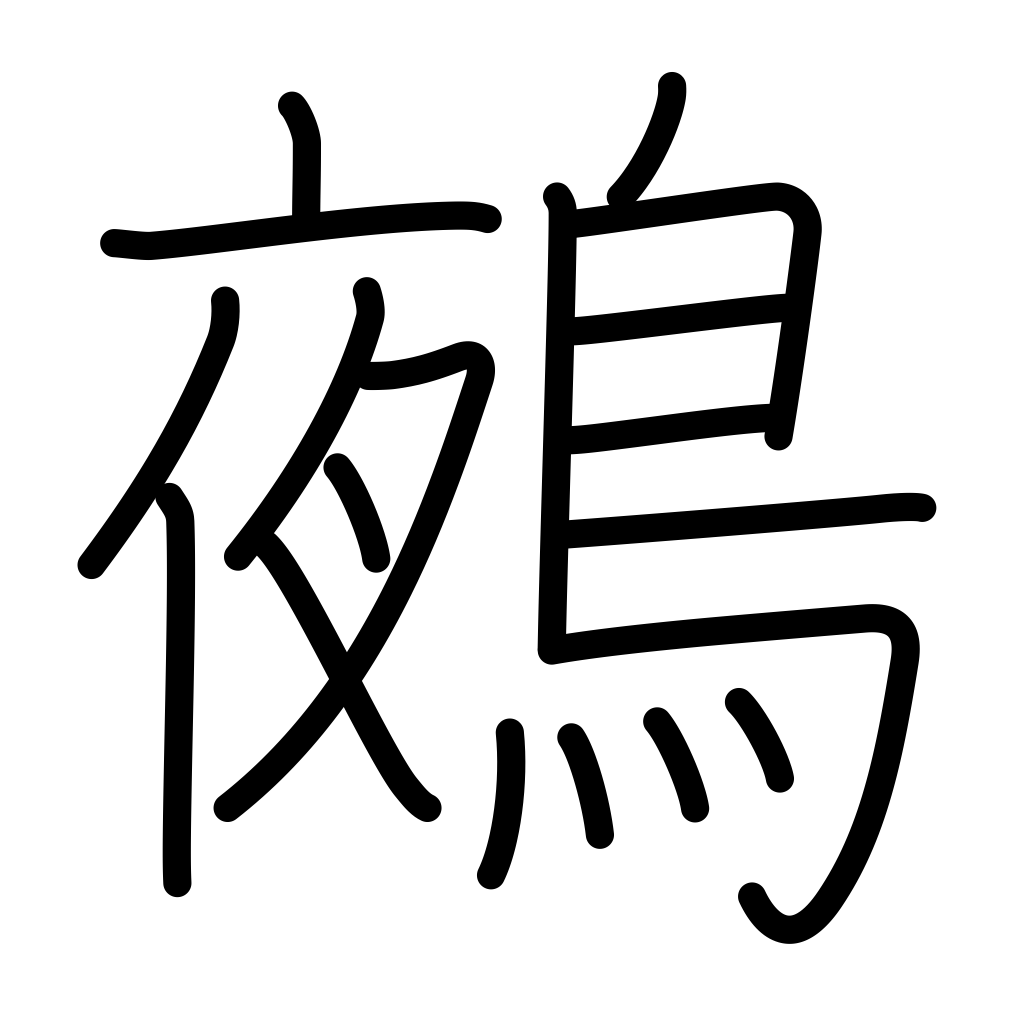
Meaning: fabulous night bird, chimera